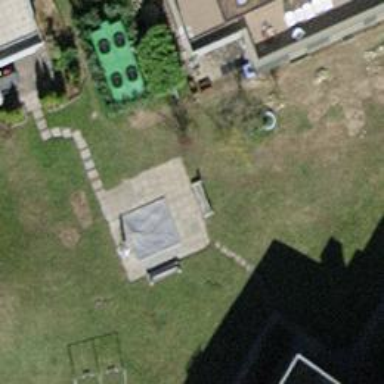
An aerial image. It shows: Sandpit at the playground.